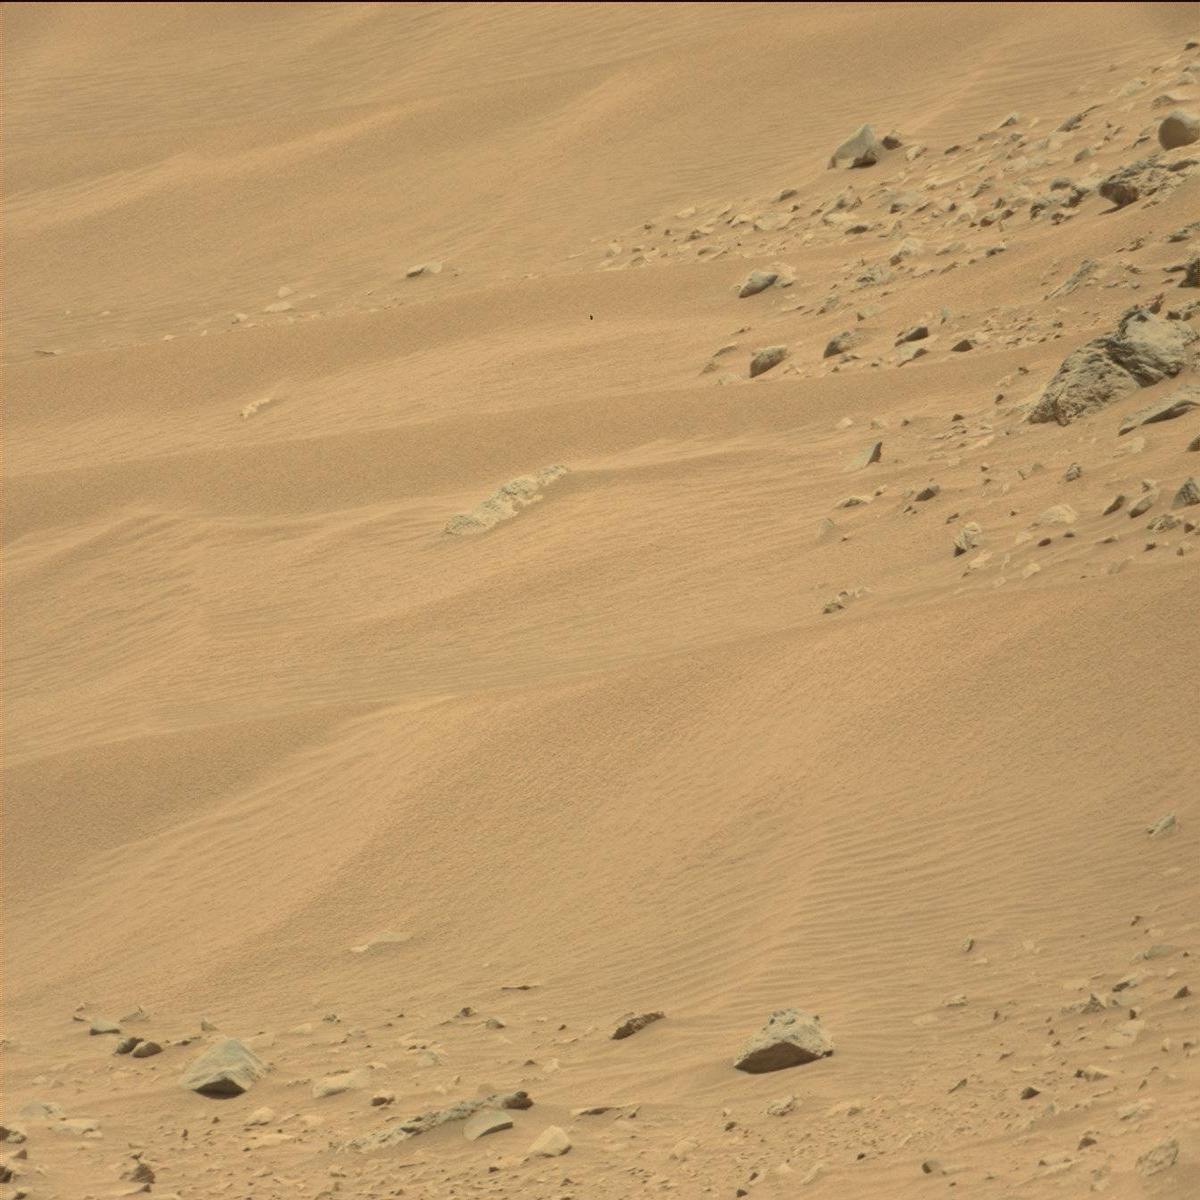
Terrain classes present: Bedrock, Rock, Sand / Soil